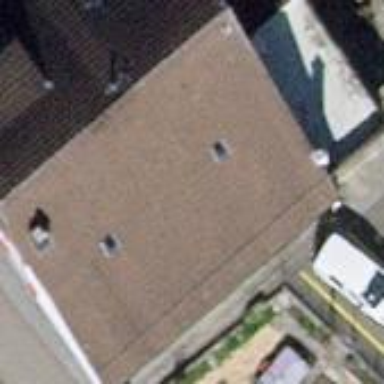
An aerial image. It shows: Building with tiled roof.